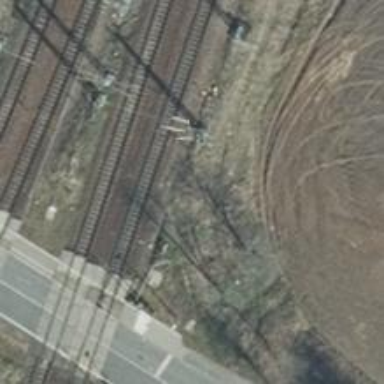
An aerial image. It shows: Railway with electrified contact lines.